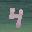
Label: 4